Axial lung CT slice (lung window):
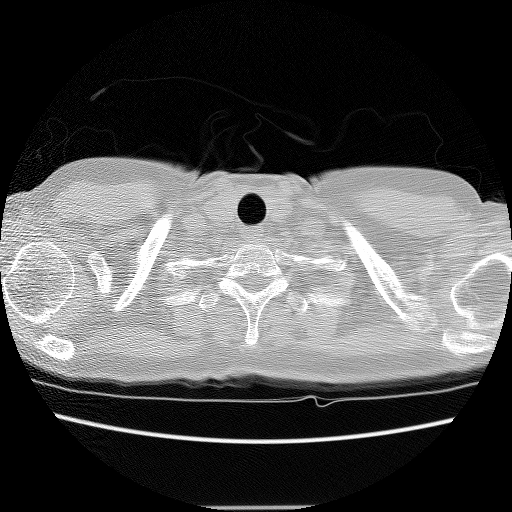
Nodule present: no